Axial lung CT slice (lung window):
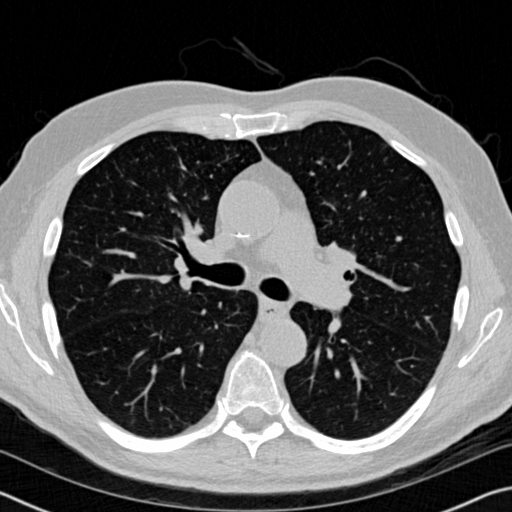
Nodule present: no